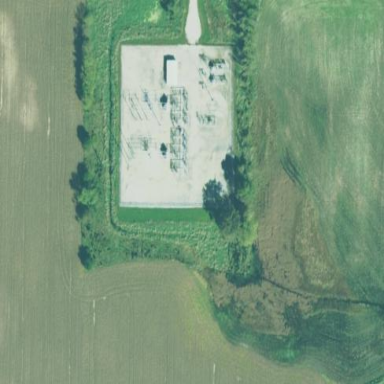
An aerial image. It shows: Distribution level power substation.